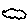
Label: cloud